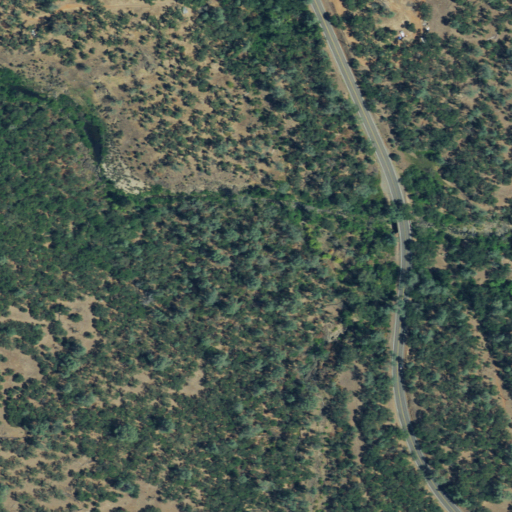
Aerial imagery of valley in California named Whitehall Ravine containing deciduous forest, evergreen forest, shrub, grassland, and open development